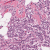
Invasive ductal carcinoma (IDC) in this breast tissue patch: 1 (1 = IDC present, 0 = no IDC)